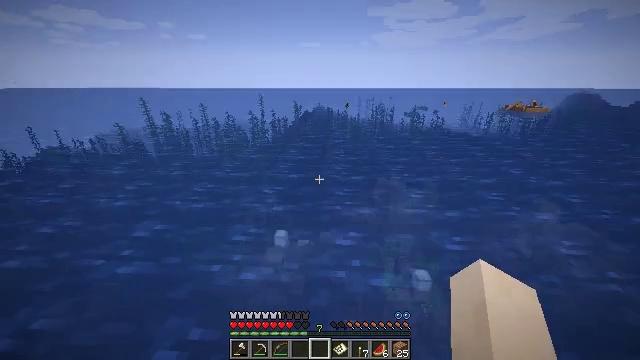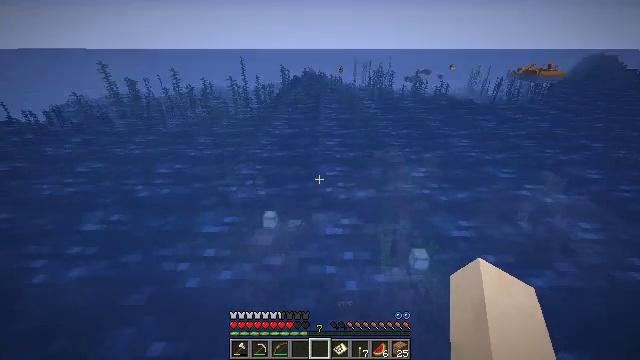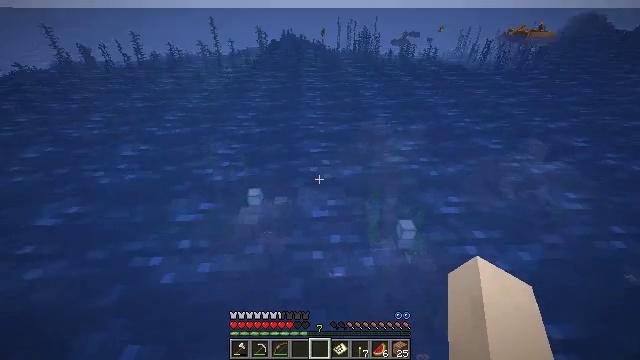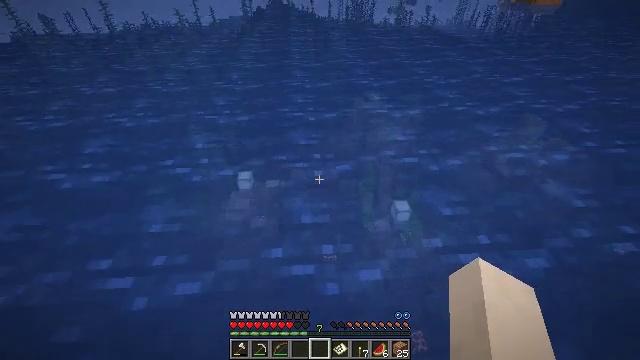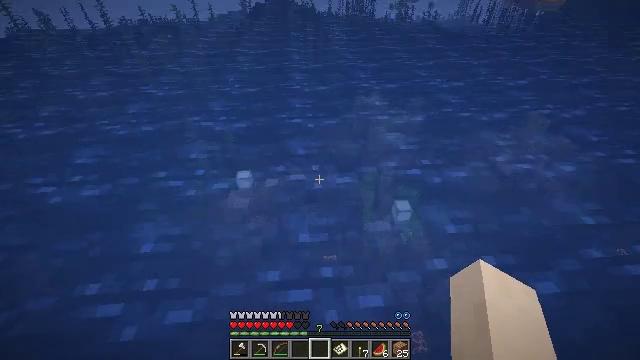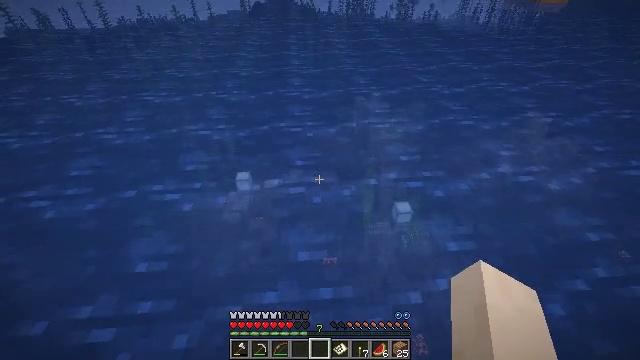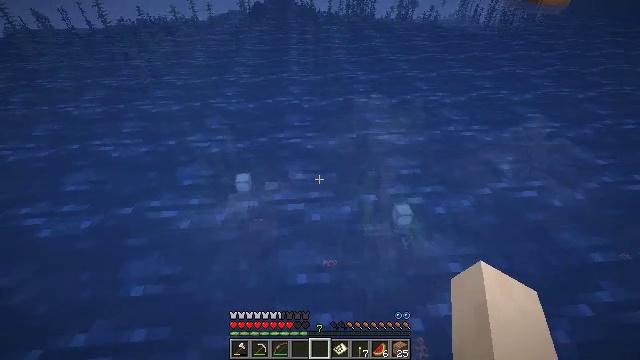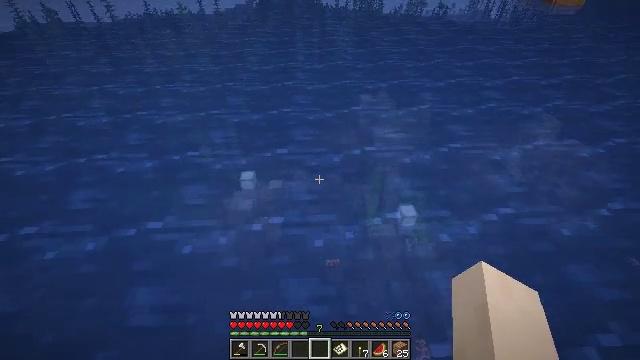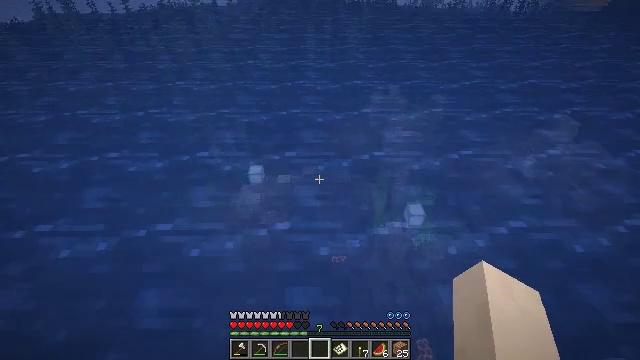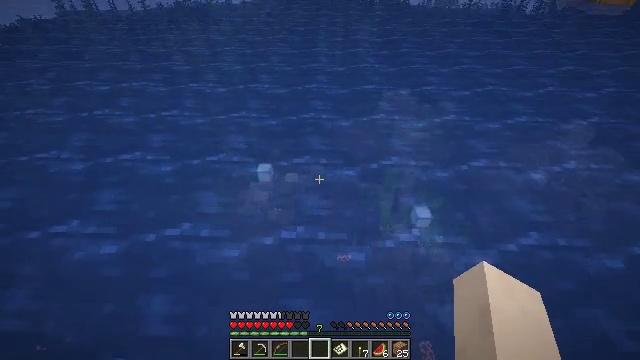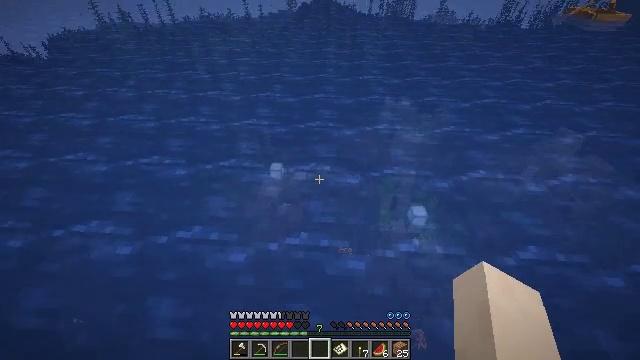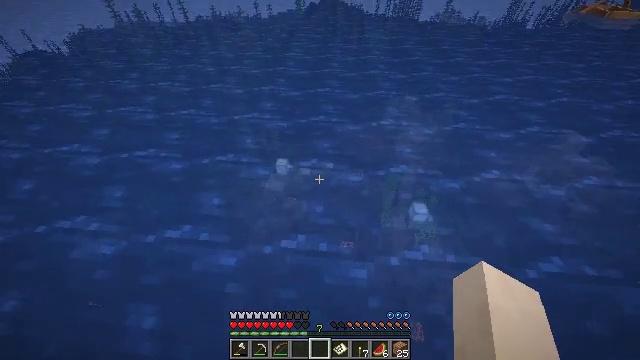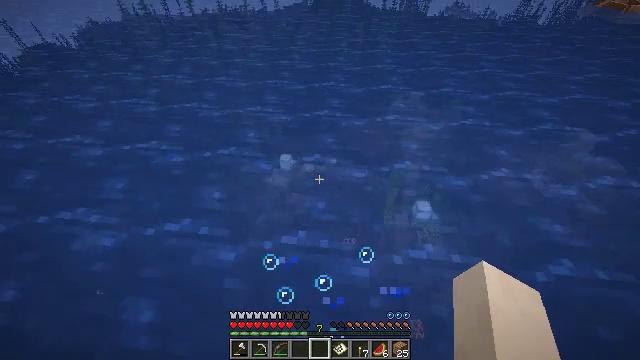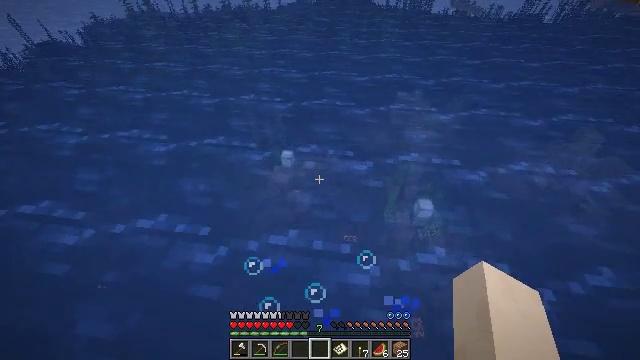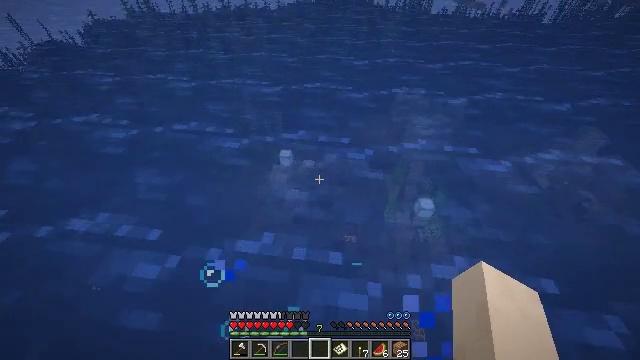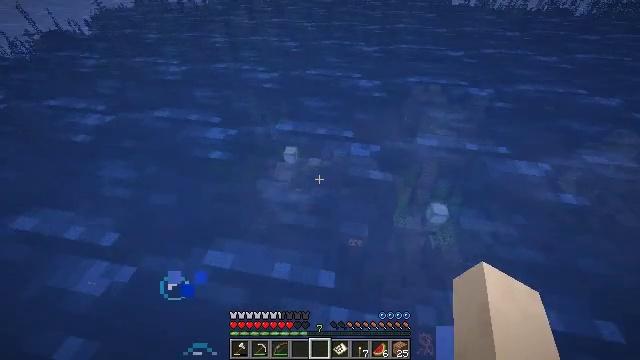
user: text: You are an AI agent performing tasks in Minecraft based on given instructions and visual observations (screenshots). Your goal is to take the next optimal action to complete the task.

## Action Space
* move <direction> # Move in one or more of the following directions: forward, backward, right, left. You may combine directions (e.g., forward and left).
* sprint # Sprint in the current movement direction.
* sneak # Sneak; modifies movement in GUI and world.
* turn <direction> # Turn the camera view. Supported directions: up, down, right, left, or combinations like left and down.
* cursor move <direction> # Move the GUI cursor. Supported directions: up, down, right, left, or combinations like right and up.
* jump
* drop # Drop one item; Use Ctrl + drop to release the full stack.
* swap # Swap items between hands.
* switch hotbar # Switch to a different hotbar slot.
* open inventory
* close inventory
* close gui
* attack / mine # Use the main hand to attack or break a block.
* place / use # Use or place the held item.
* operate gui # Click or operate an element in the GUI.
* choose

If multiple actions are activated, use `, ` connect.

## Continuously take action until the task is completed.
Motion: motion action
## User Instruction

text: Kill the cod.
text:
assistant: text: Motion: move forward, sprint, turn right and down, jump
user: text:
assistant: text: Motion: move forward, sprint, turn right and down, jump
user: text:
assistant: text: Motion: move forward, sprint, turn right and down, jump
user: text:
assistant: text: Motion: move forward, sprint, jump
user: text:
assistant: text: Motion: move forward, sprint, jump
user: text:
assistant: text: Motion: move forward, sprint, jump
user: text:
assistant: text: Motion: move forward, sprint, turn left, jump
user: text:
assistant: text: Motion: move forward, sprint, turn left and down, jump
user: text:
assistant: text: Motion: move forward, sprint, turn left, jump
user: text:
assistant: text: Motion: move forward, sprint, turn left, jump
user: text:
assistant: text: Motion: move forward and move right, sprint, turn left and down, jump
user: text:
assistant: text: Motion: move forward and move right, sprint, turn left and down, jump
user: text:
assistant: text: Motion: move forward and move right, sprint, jump
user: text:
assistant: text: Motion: move forward and move right, sprint, jump
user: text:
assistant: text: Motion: move forward and move right, sprint, turn left, jump
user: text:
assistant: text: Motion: move forward and move right, sprint, turn left, jump
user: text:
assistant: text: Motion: move forward and move right, sprint, turn left and up, jump
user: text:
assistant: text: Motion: move forward and move right, sprint, turn left and up, jump
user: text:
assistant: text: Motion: move forward and move right, sprint, turn left and up, jump
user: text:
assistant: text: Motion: move forward and move right, sprint, turn left, jump
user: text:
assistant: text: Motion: move forward and move right, sprint, turn left, jump
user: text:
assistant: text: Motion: move forward and move right, sprint, turn left, jump
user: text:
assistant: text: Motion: move forward and move right, sprint, turn left, jump
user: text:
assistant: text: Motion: move forward and move right, sprint, jump
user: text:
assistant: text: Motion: move forward and move right, sprint
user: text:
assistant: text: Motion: move forward, sprint, turn left
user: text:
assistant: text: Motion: move forward, sprint, turn left
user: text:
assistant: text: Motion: move forward, sprint, turn left
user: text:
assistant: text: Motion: move forward, sprint, turn left and down
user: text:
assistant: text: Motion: move forward, sprint, turn left